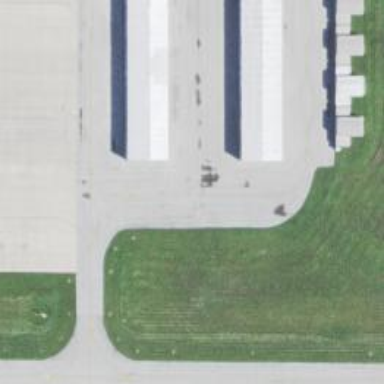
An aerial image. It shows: View of taxiway at the airport.